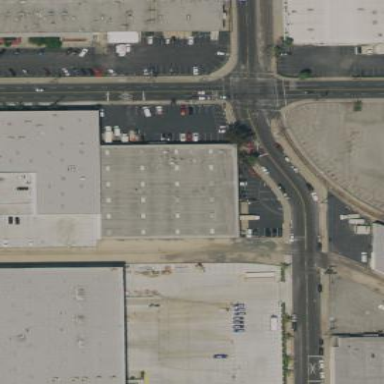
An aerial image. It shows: Warehouse.